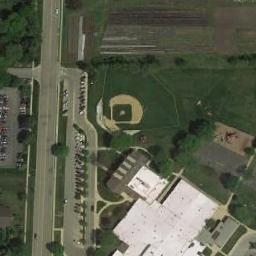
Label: baseball_diamond